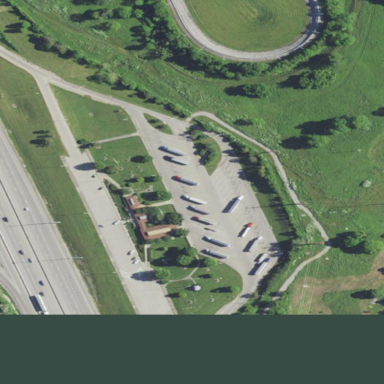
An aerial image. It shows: Rest area on the road.